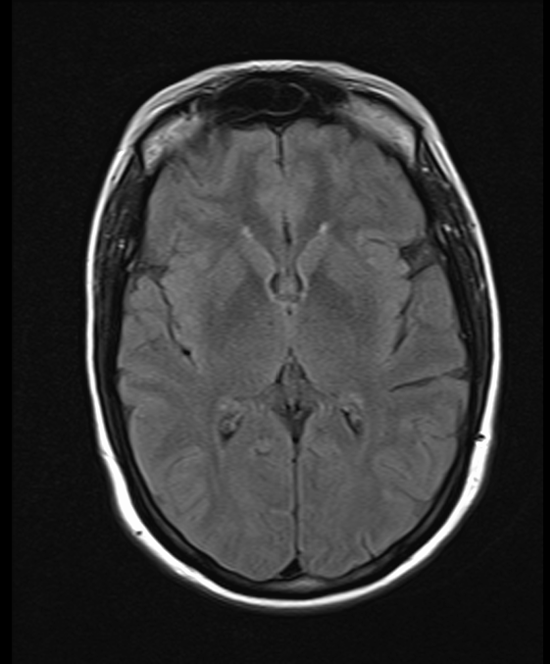
Label: notumor